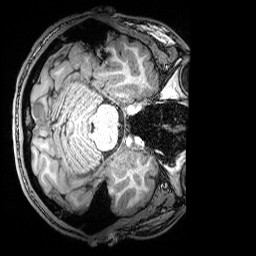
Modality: T1w
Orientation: axial
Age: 21
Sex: male
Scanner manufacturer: siemens
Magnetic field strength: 3 T
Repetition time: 2.53 s
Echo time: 0.00388 s